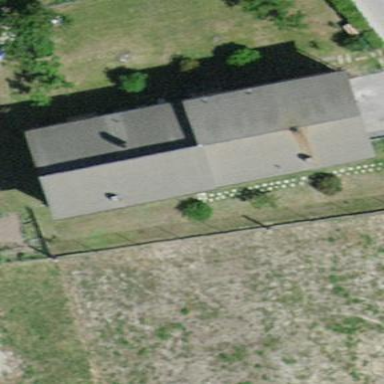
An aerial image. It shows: Detached building with gabled roof.